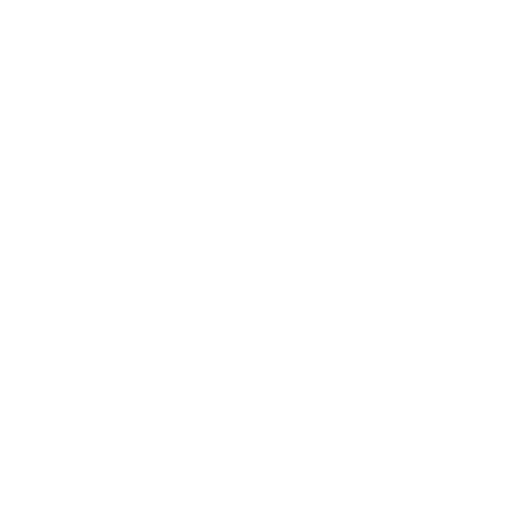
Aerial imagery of cliff(s) in Alaska named Tonowek Ridge containing only unknown